Question: On my IIS server, I have a json file which gets updated at a variable frequency, between a day and 5 minutes.
The first load of the gives me the 200 OK as expected with all the right headers. Second load and so forth returns 304 Not Modified, also as expected. When the file is changed, I get a 200 and IIS re-uploads the file, all according to plan.
Sample 200 Response:
'''
Accept-Ranges:bytes
Content-Encoding:gzip
Content-Type:application/json
Date:Tue, 20 Jan 2015 23:05:06 GMT
ETag:"604a75cb335d01:0"
Last-Modified:Tue, 20 Jan 2015 22:52:40 GMT
Server:Microsoft-IIS/7.5
Transfer-Encoding:chunked
Vary:Accept-Encoding
X-Powered-By:ASP.NET
'''
Sample 304 Response:
'''
Accept-Ranges:bytes
Date:Tue, 20 Jan 2015 23:07:20 GMT
ETag:"604a75cb335d01:0"
Last-Modified:Tue, 20 Jan 2015 22:52:40 GMT
Server:Microsoft-IIS/7.5
X-Powered-By:ASP.NET
'''
After the 4-6 loads or so, I start getting '200 OK (from cache)' with no file transfer (just getting the file from the cache) and I get the following Request Headers coming from Chrome:

Chrome isn't sending the request to the server and thus not getting the expected 304 (or 200 w/ new file download).
I can't use 'cache: false' because this doesn't trigger the 304 which I want to occur if the file hasn't been updated.
I tried using 'ifModified: true' which gets me the 304 I want, but the 'success()' function receives 'undefined' as data.
This is the ajax call I'm using:
'''
$.ajax({
url: "currentData.json",
//cache: false, // Not using this because I'll never get 304
//ifModified: true, // Doesn't populate data in success()
success: function (data) {console.log(data);}
});
'''
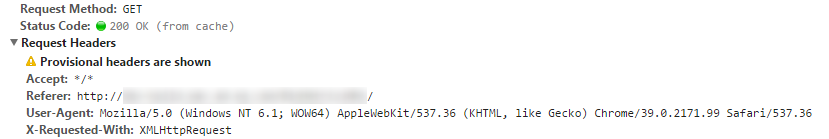
Answer: Without a cache control directive, the browser is free to do what it pleases. Since your content will change no more often than 5 minutes, it should be sufficient to add:
'''
Cache-Control: max-age=300
'''
to your headers. On the next page load, if 300 seconds have passed, it will check again with the If-Modified-Since header.
For static files in IIS it appears this can be accomplished using <URL>